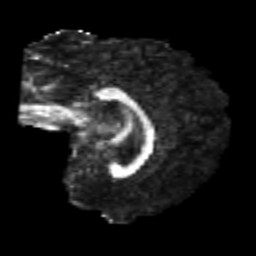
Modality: FA
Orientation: sagittal
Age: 22
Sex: male
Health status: healthy
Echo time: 0.074 s